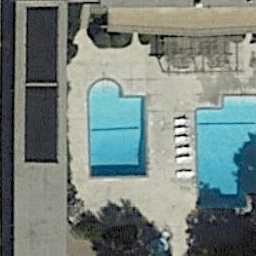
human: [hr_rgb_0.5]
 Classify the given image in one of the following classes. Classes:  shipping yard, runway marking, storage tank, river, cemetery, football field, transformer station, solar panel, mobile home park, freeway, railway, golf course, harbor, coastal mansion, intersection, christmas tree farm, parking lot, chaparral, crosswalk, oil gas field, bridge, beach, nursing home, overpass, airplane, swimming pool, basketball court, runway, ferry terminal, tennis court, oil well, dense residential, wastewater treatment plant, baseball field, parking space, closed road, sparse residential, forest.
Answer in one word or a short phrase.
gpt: swimming pool